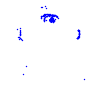
Particle: electron